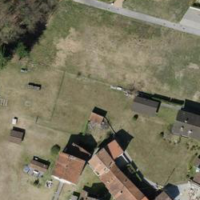
EUNIS habitat code: 55
Species observed at this site:
Corvus corone
Motacilla cinerea
Cyanistes caeruleus
Turdus philomelos
Troglodytes troglodytes
Chloris chloris
Dendrocopos major
Streptopelia decaocto
Fringilla coelebs
Regulus ignicapilla
Sylvia atricapilla
Carduelis carduelis
Turdus merula
Passer montanus
Phalacrocorax carbo
Parus major
Erithacus rubecula
Hirundo rustica
Pica pica
Sitta europaea
Garrulus glandarius
Columba livia
Passer italiae
Phoenicurus phoenicurus
Picus viridis
Corvus corax
Motacilla alba
Delichon urbicum